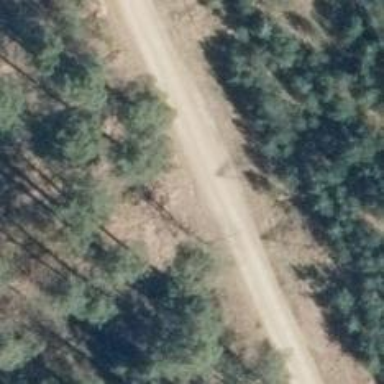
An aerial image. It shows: Compacted service road.